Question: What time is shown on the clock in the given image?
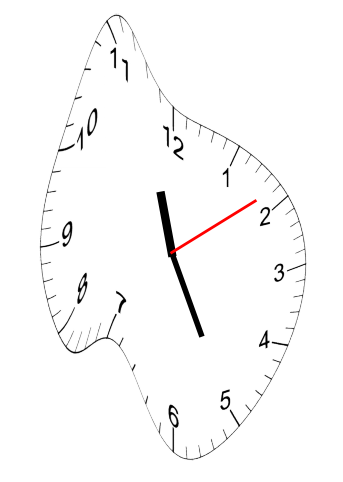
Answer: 11:25:09